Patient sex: F
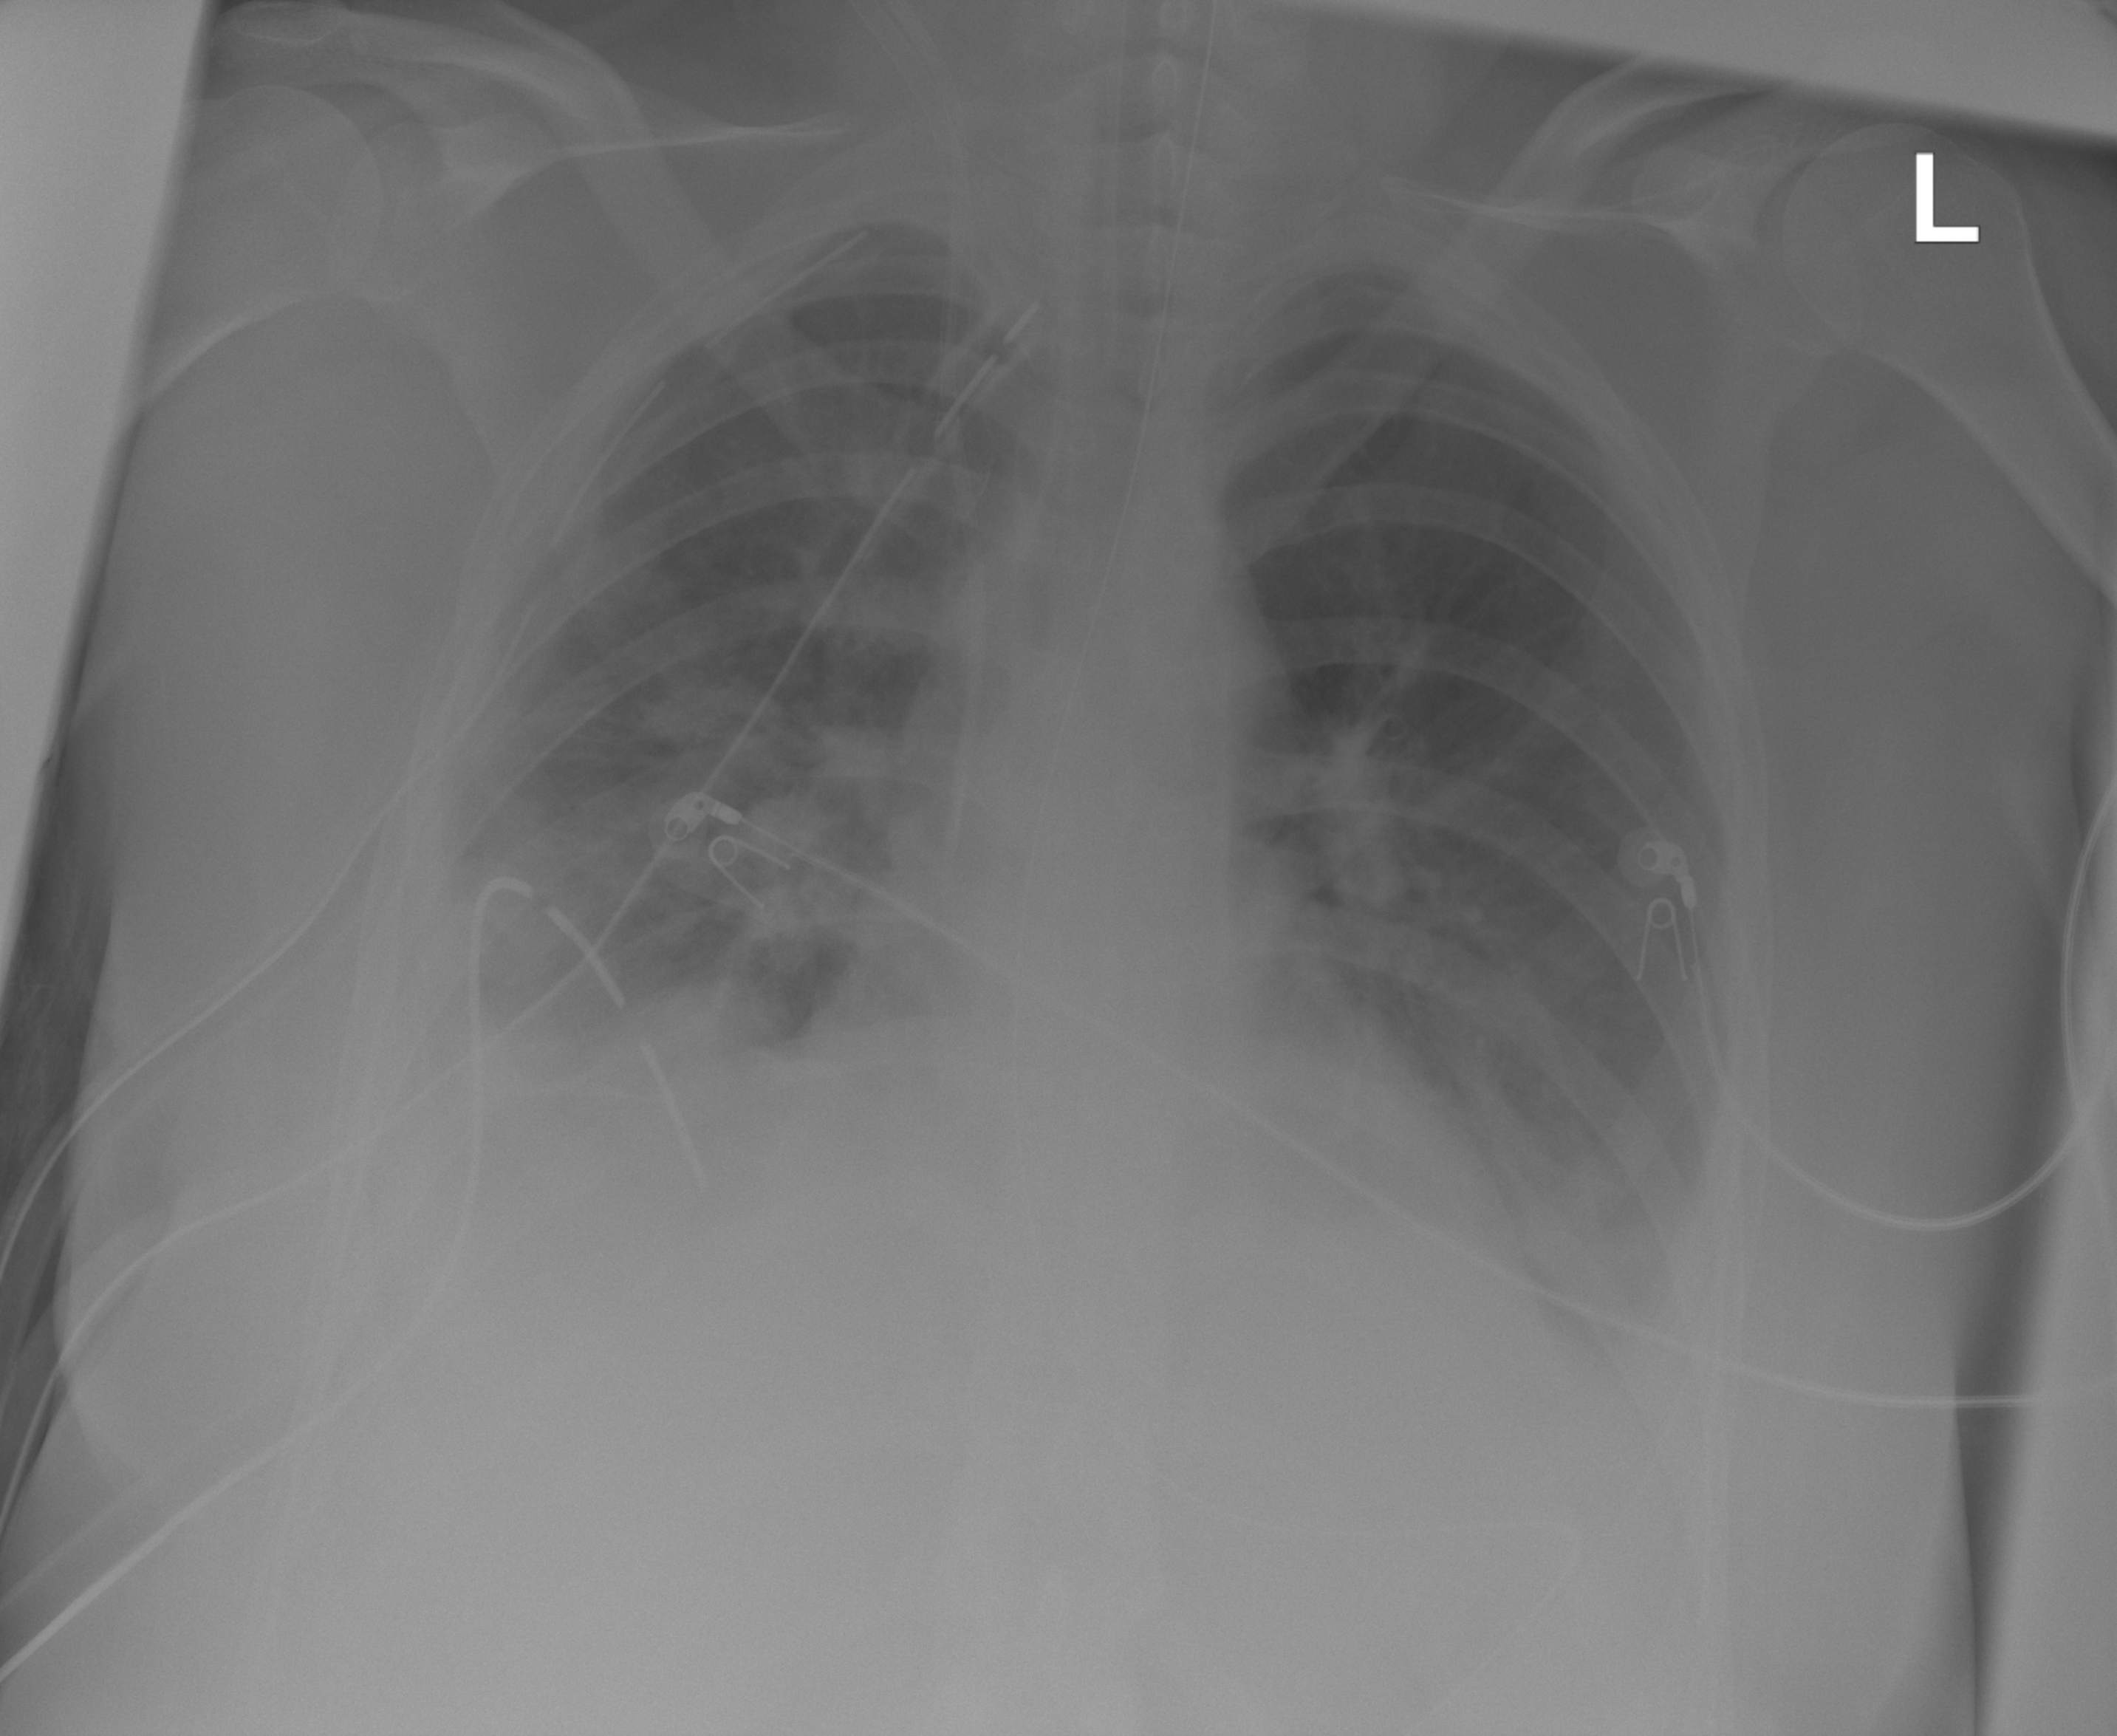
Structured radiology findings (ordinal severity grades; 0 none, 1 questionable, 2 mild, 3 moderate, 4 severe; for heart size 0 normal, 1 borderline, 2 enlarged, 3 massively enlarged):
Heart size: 1
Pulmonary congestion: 2
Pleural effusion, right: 3
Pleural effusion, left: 2
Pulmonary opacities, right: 0
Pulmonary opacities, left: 0
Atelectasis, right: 3
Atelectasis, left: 2